Field crop: maize
Growth stage: 1
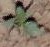
Species: datura